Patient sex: F
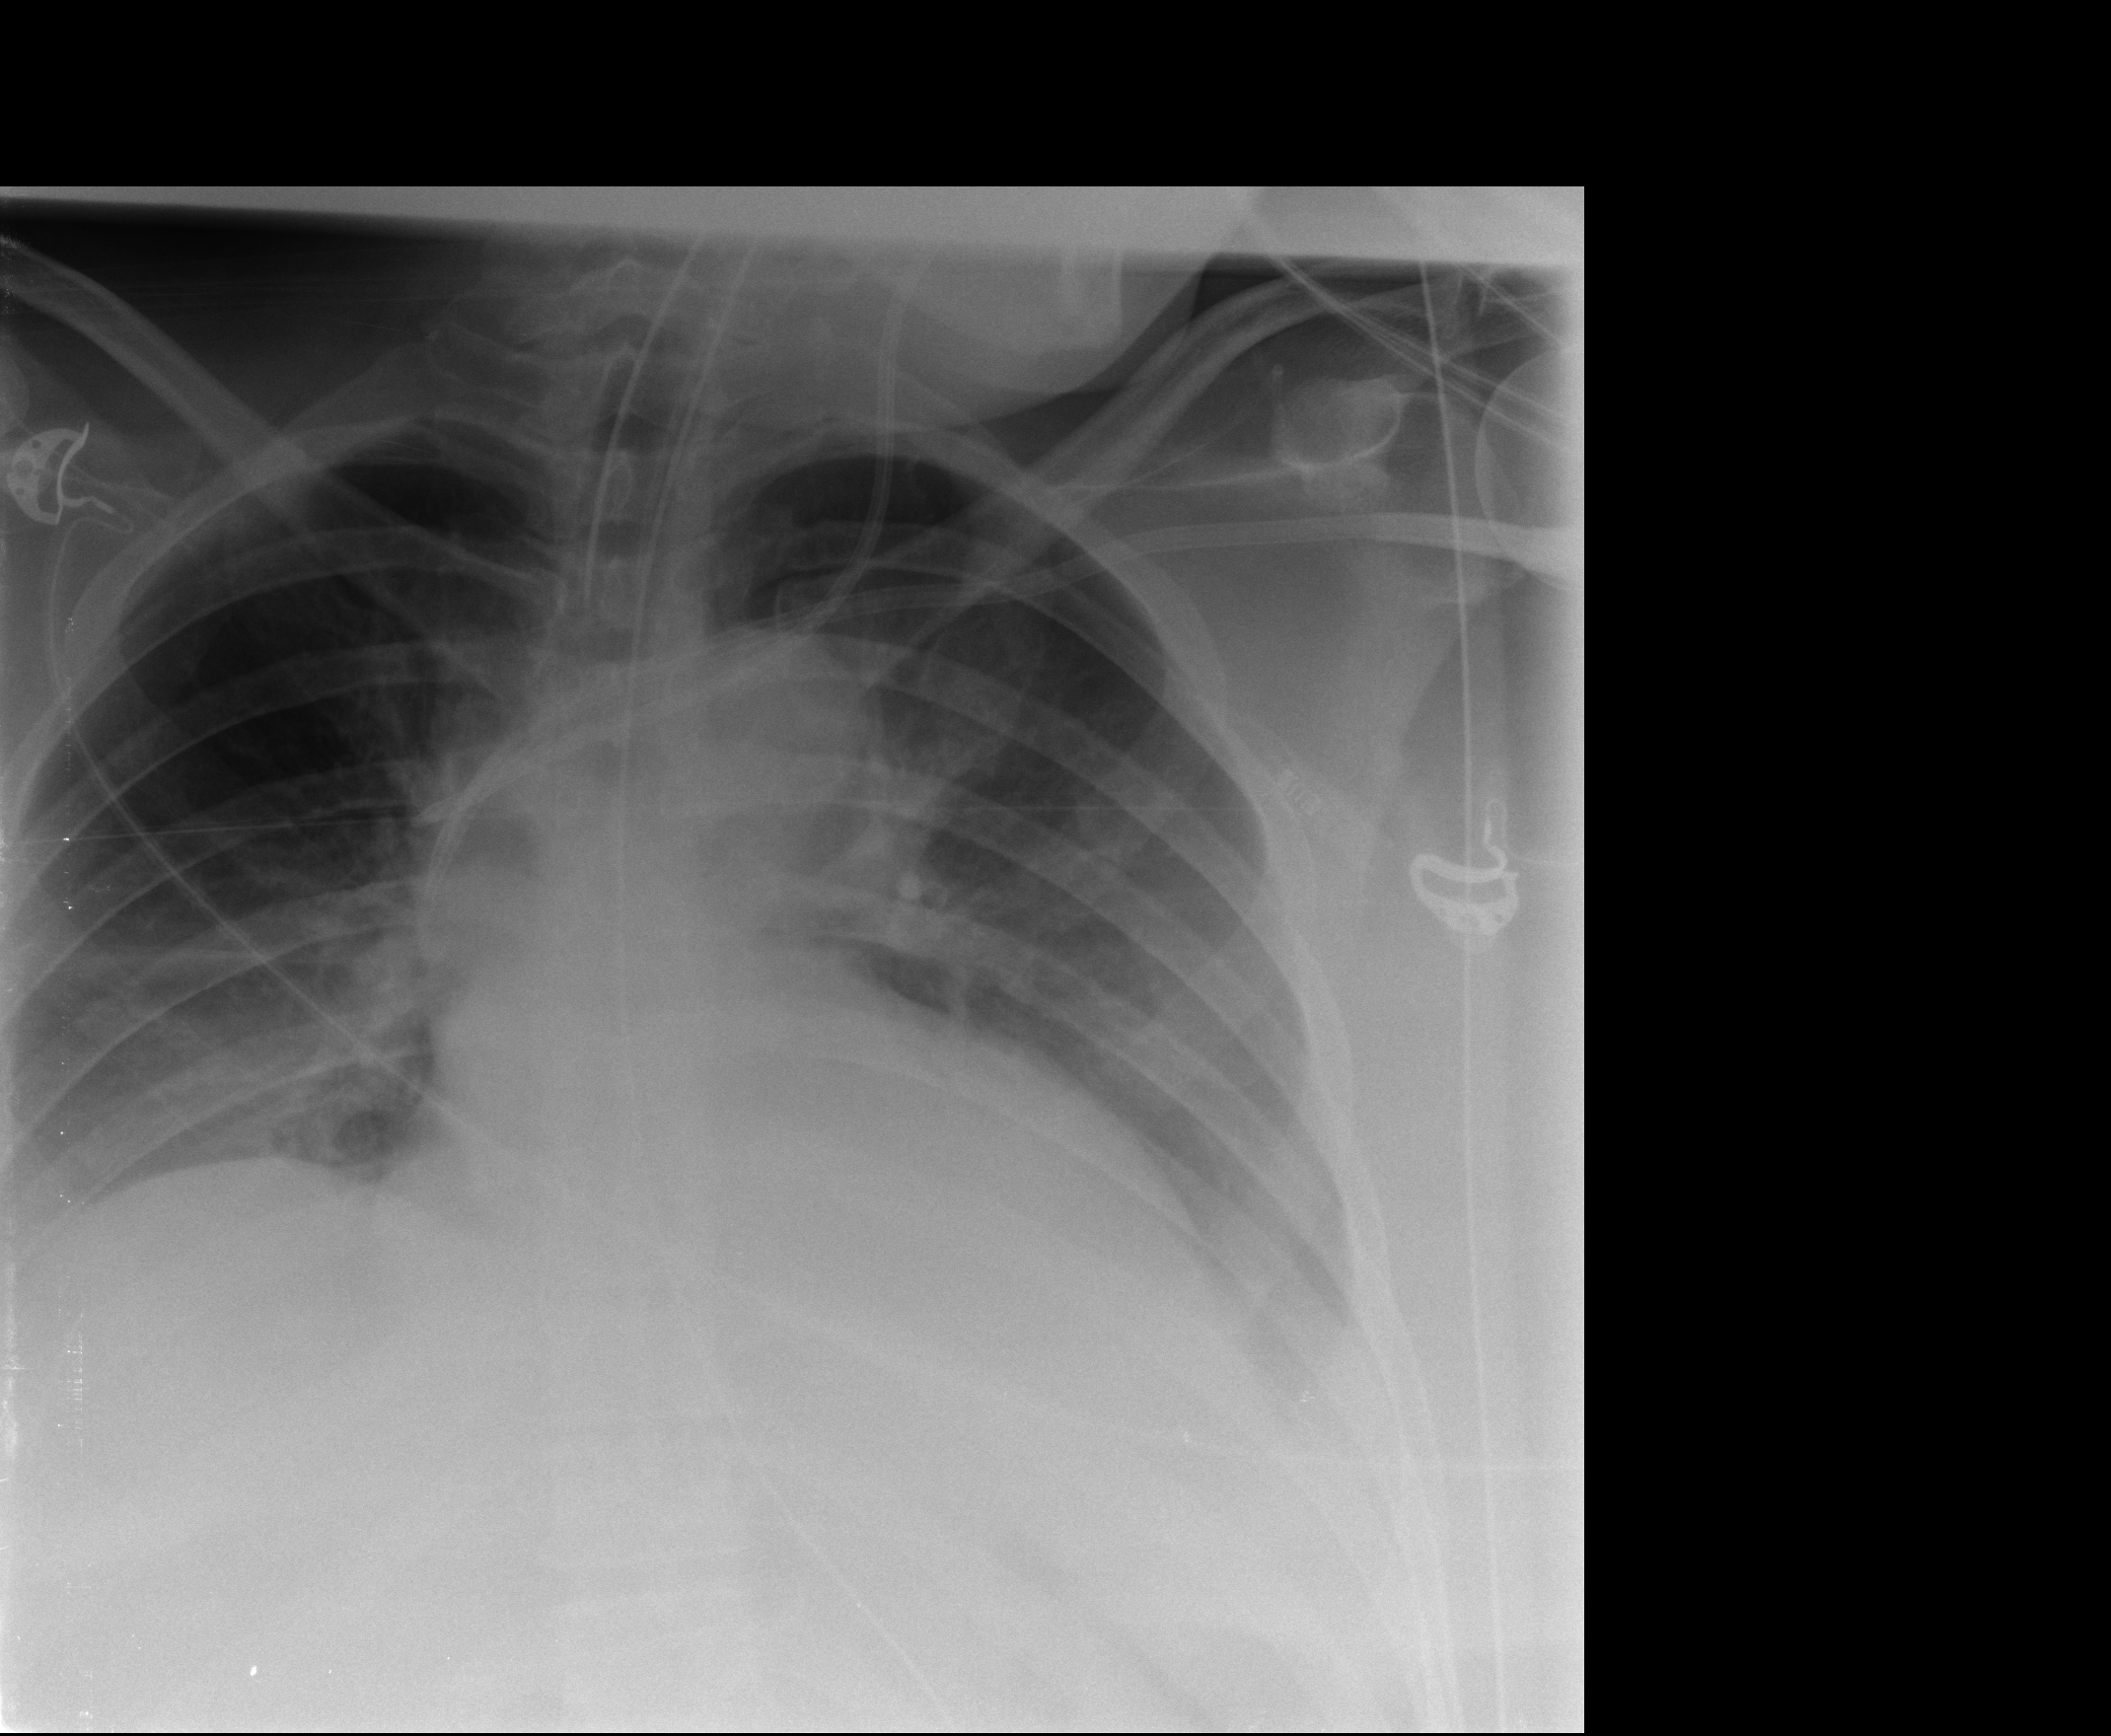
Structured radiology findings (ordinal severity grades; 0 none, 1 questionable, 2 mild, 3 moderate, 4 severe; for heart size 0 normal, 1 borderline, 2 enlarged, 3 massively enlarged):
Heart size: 2
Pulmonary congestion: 2
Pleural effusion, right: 1
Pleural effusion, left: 2
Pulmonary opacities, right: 1
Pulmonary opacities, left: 0
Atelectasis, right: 2
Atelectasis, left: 2